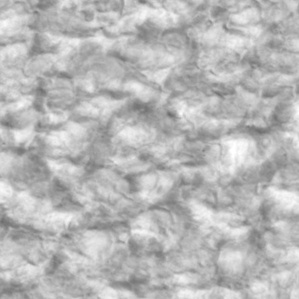
Label: non_frost